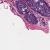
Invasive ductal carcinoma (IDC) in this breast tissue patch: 0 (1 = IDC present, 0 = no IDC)